Question: I'm new to Android Studio, and have ran into an issue where I paste in a code from a web tutorial into a project, fix imports, and still have every single line having some leading whitespace which the Android Studio recognizes as "Unexpected Token". After manually selecting the offending whitespace and deleting it, the errors disappear.
I tried Option + command + L <URL>
How can I fix "Unexpected Token" error for code pasted into a .java file in Android Studio?

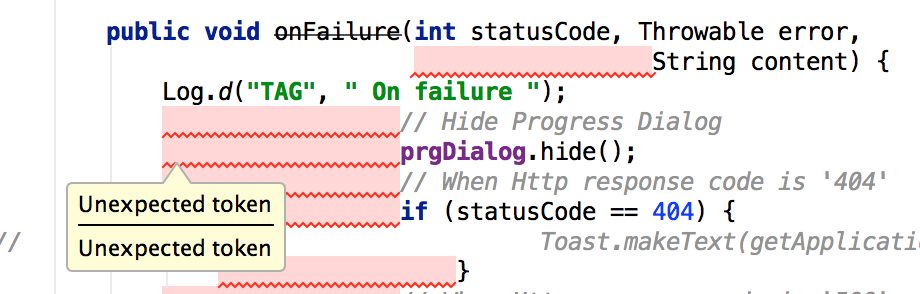
Answer: Can't comment due to user level, but this is definitely a case of invisible characters from whatever web encoding you copied from. It's pretty common to copy whitespace from a website and it's not actually whitespace. It's a space-keeping invisible character used for website formatting, or even just an artifact from diferent character encoding that didn't copy over properly due to different character formats.
. Any time you copy something from a website, you run the chance of this error. Just be glad your IDE lets you know about it.